Question: I have a basic testimonial layout that I have designed and coded. I am having a bit of trouble getting the floated elements to work correctly though. The issue is that because the top left is longer than the top right, the third quote nests under the right side instead of the left. If I clear: both on it, then the fourth quote lines up with the third instead of tucking underneath the second quote. I also thought I could use some basic jQuery and add a float: left to all the even quotes and a float: right to all the odd, but that didn't work. Any ideas?
Also, I know I could just reposition the quotes and make it work. The problem is that the client will keep adding quotes that I don't know the length, so I need to make it work even in the worst possible scenario. Thanks for the help!

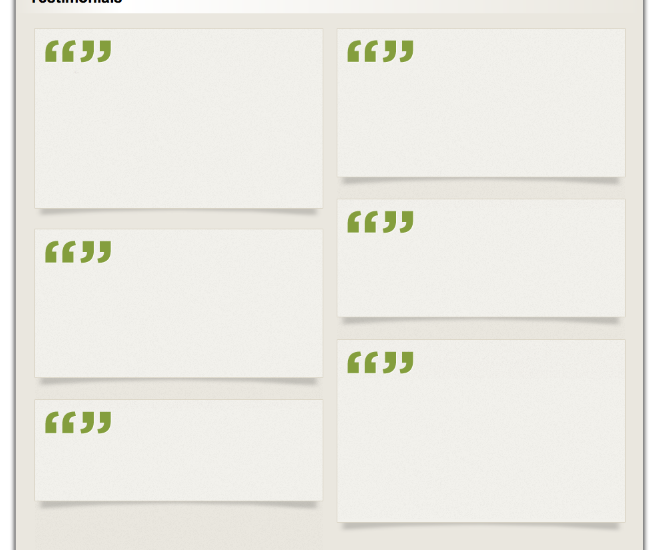
Answer: Have <URL>.
HTML:
'''
<div id="column1">
<div class="item">
<!-- ITEM CONTENT -->
</div>
<div class="item">
<!-- ITEM CONTENT -->
</div>
<div class="item">
<!-- ITEM CONTENT -->
</div>
</div>
<div id="column2">
<div class="item">
<!-- ITEM CONTENT -->
</div>
<div class="item">
<!-- ITEM CONTENT -->
</div>
<div class="item">
<!-- ITEM CONTENT -->
</div>
</div>
<div class="clear"></div>
'''
CSS
'''
#column1, #column2
{
width: 48%;
}
#column1
{
float: left;
}
#column2
{
float: right;
}
.clear
{
clear: both;
}
.item
{
background: #FE63E4;
margin: 10px 0;
}
'''